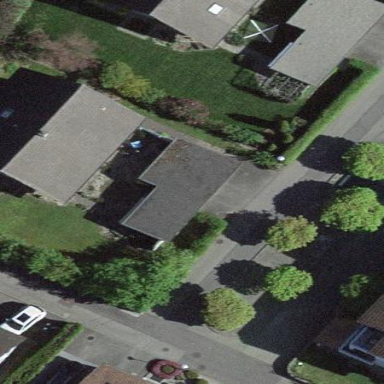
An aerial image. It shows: View of roof of building.